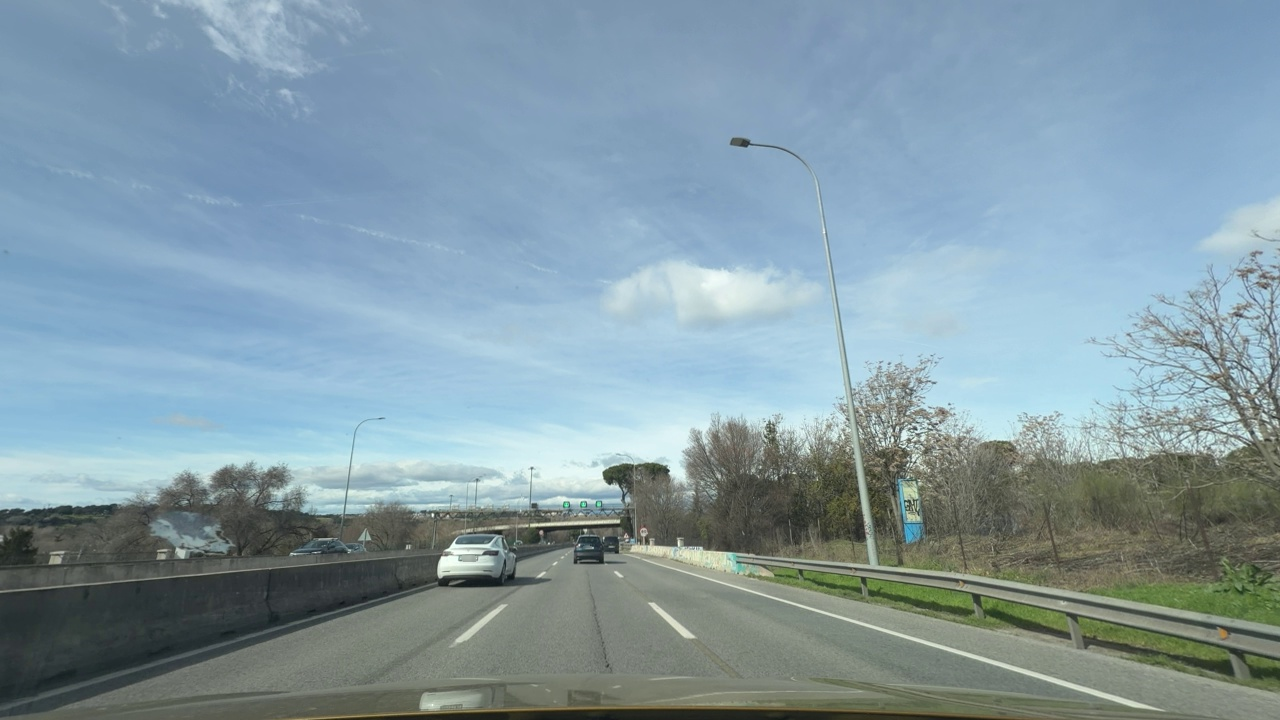
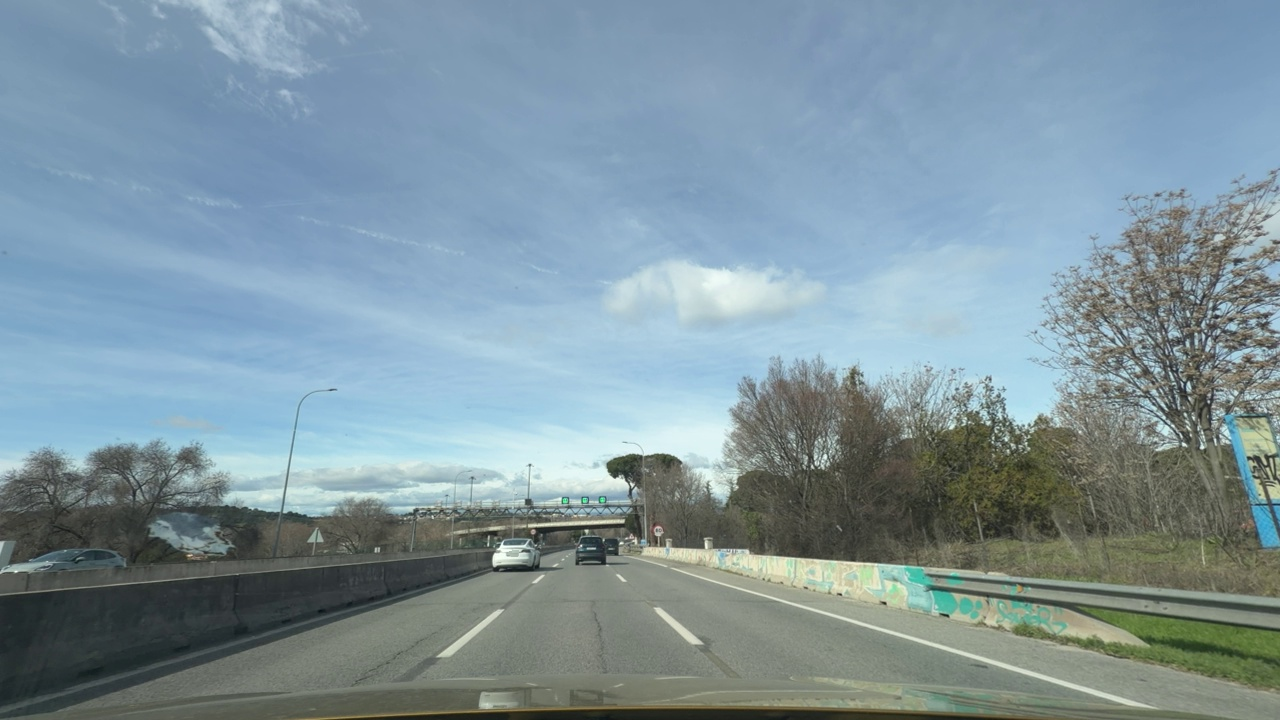
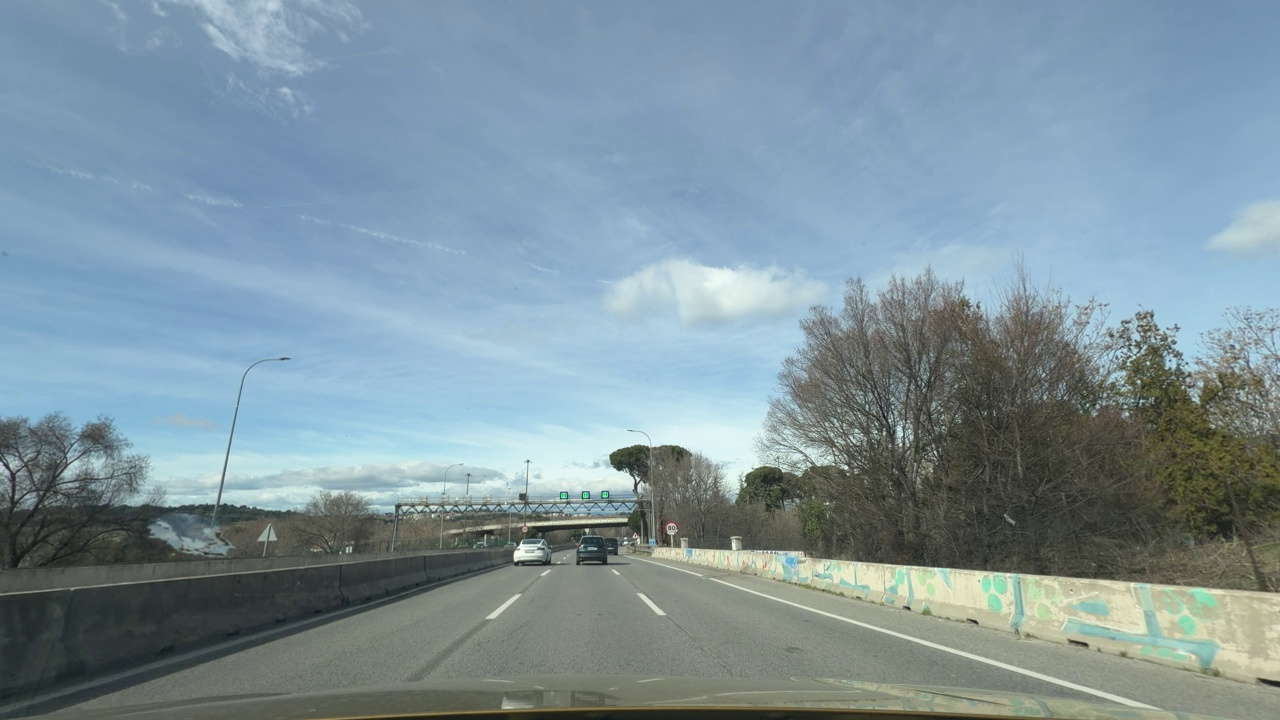
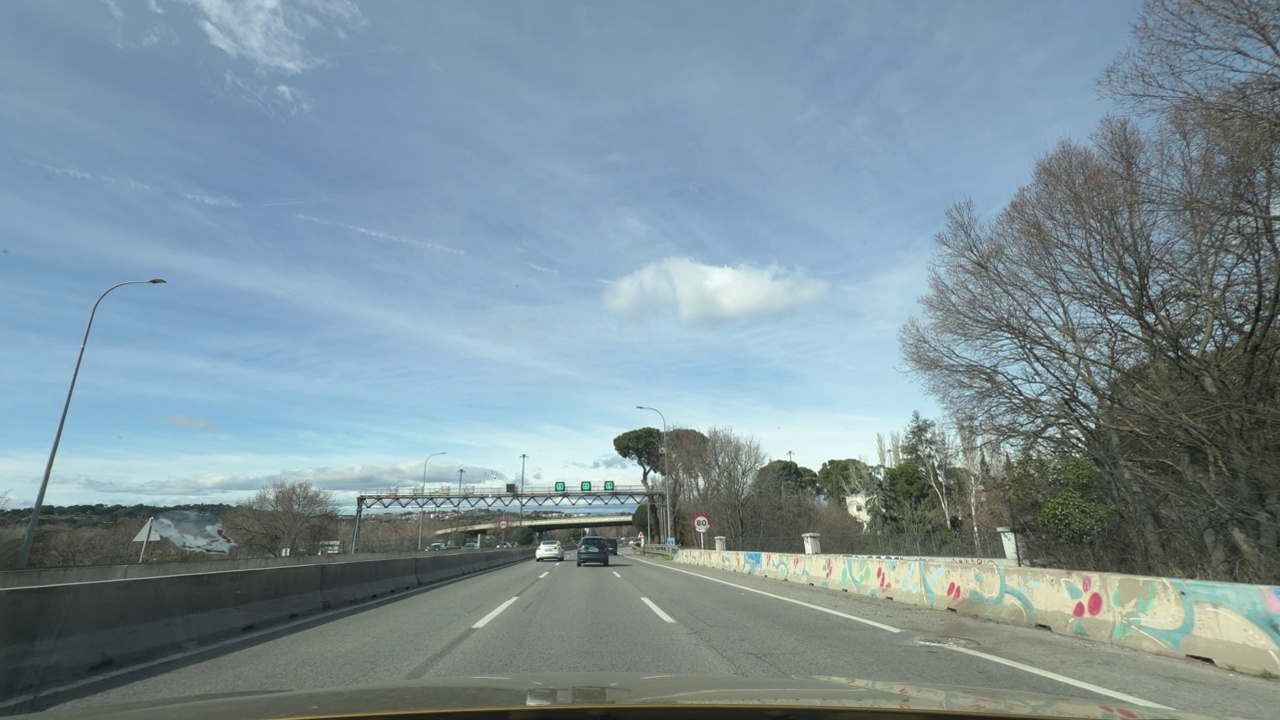
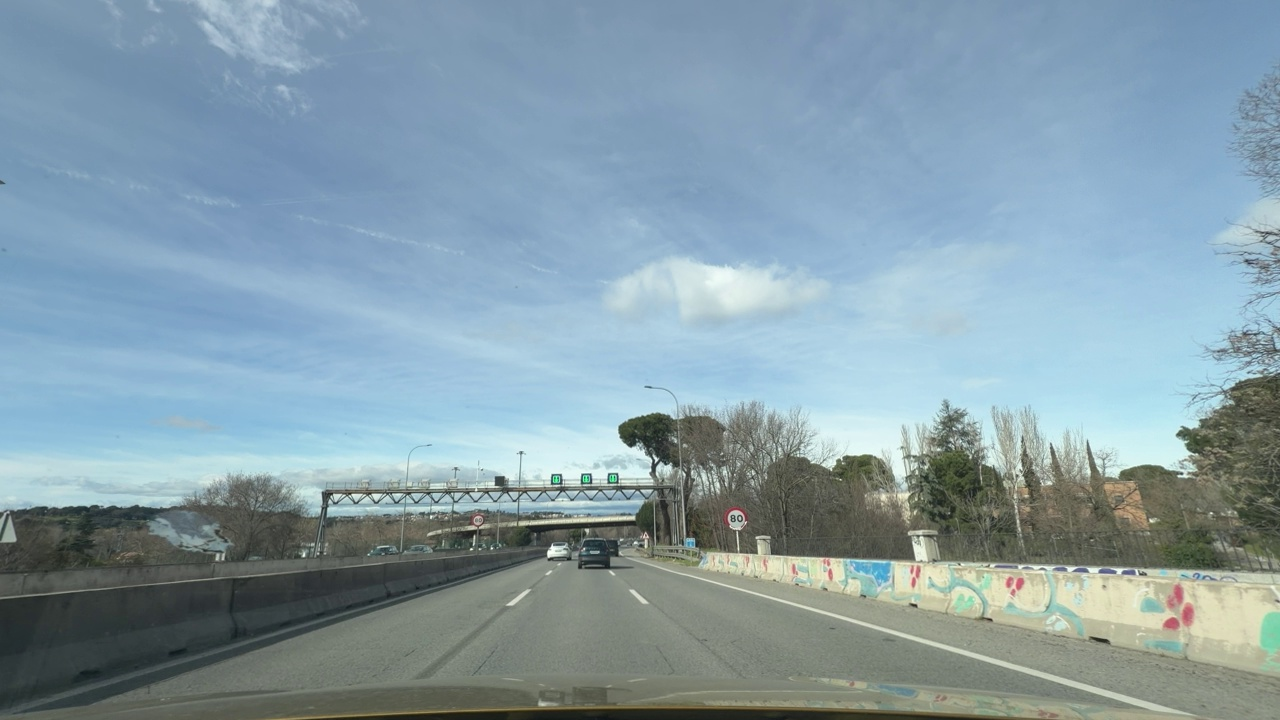
Situation: Speed limit adaptation
Question: Are multiple speed limit signs with different values visible?
Answer: No
Reasoning: There's only a single speed limit sign.

Situation: Speed limit adaptation
Question: Is there a speed limit sign regulating the ego lane?
Answer: Yes
Reasoning: There's an 80 km/h sign regulating the ego lane.

Situation: Speed limit adaptation
Question: What speed value is displayed on the visible speed limit sign?
Answer: 80
Reasoning: The speed limit is 80 km/h.

Situation: Speed limit adaptation
Question: Is the ego vehicle traveling on a highway?
Answer: Yes
Reasoning: There are three lanes.

Situation: Speed limit adaptation
Question: Is the ego vehicle entering or exiting a highway?
Answer: No
Reasoning: There are no ramp arrows or merge lanes.

Situation: Speed limit adaptation
Question: Are speed bumps, crosswalks, or construction-related obstacles present in the ego lane?
Answer: No
Reasoning: There are no visible speed bumps or construction related obstacles.